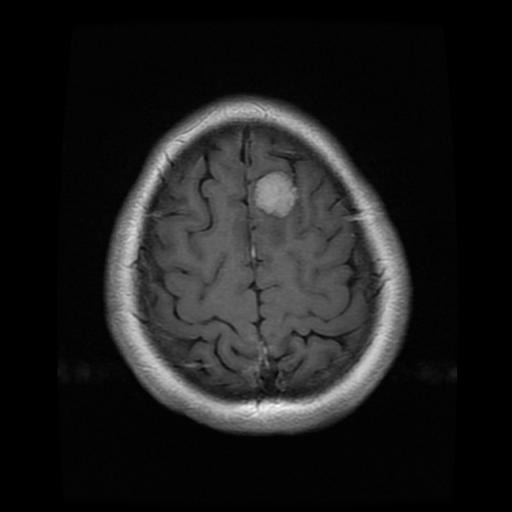
Label: meningioma